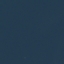
Label: SeaLake